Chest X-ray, AP view. Patient: 52 years old, sex M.
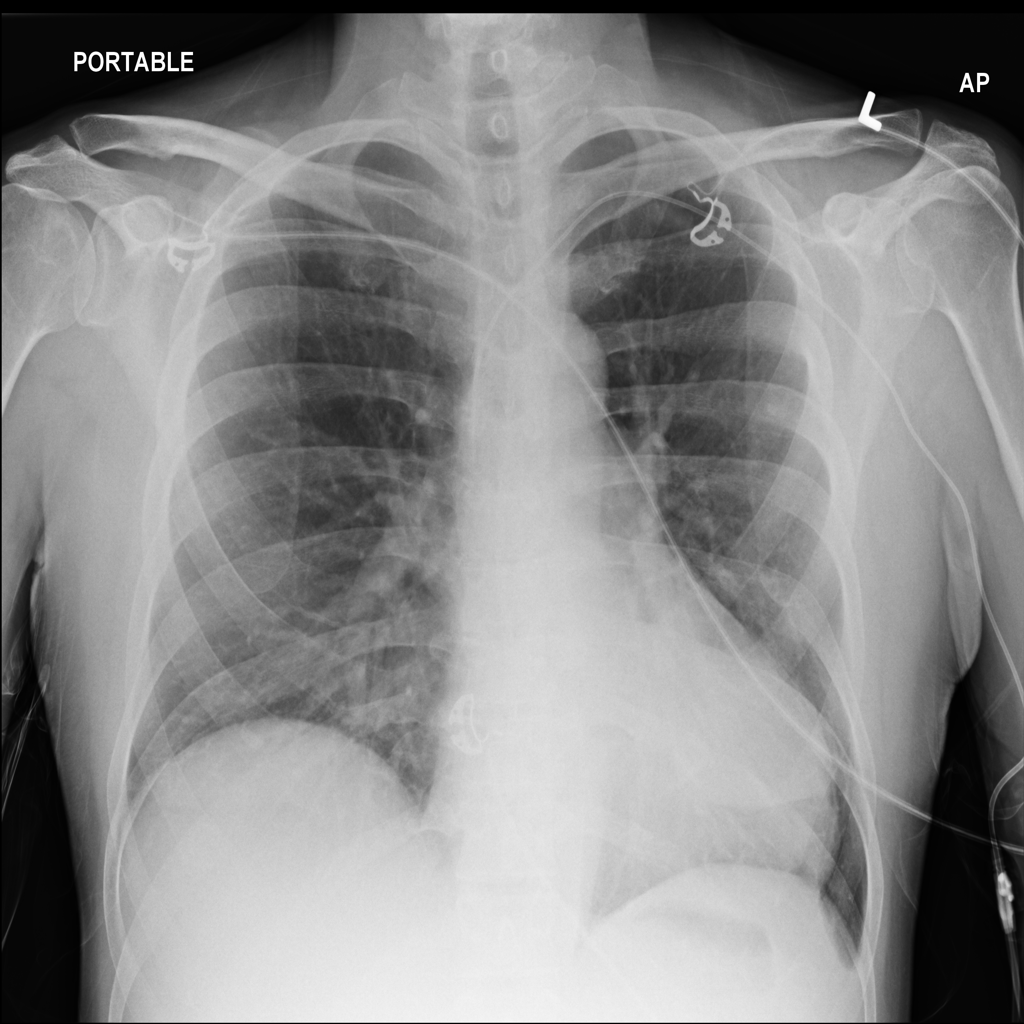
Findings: Cardiomegaly, Effusion